Field crop: maize
Growth stage: 2
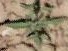
Species: atriplex